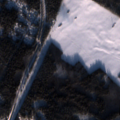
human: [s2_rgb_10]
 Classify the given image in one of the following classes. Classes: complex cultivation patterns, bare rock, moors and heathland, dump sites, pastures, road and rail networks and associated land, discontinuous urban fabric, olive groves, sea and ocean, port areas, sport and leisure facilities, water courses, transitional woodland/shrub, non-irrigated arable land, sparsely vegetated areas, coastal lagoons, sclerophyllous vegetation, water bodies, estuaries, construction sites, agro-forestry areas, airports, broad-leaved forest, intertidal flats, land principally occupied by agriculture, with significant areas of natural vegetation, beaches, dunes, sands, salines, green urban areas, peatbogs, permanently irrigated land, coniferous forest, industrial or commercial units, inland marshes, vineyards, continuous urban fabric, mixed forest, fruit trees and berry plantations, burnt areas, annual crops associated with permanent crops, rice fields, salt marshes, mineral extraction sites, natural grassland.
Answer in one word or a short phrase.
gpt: discontinuous urban fabric, non-irrigated arable land, mixed forest